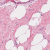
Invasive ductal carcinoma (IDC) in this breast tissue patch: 0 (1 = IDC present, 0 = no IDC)